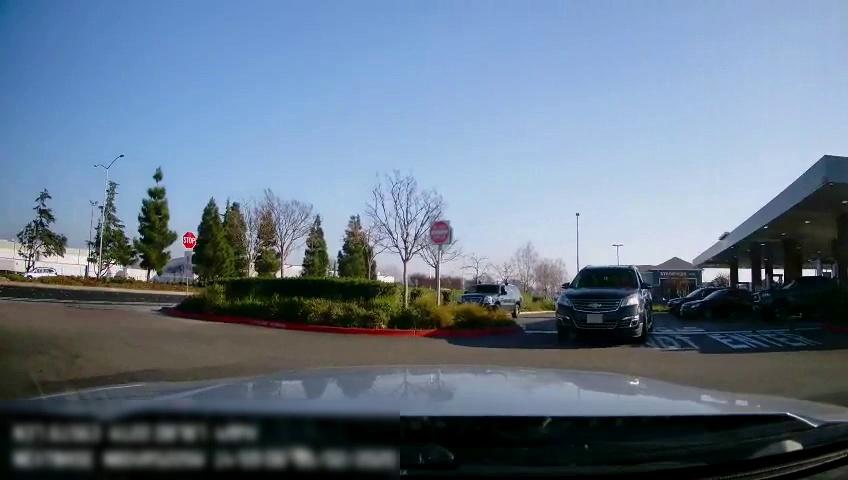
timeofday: Day
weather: Sunny
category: Drivable Space
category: Vehicles | SUV
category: Vehicles | SUV
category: Vehicles | SUV
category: Vehicles | Car
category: Vehicles | SUV
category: Vehicles | SUV
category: Lanes | Alternate Lane
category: Traffic | Signs
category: Traffic | Signs